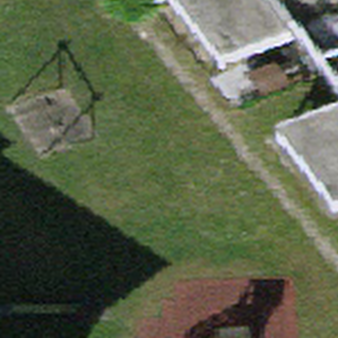
Label: other